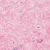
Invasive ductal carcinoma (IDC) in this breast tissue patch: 0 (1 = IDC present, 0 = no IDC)